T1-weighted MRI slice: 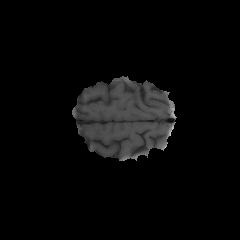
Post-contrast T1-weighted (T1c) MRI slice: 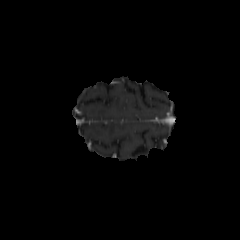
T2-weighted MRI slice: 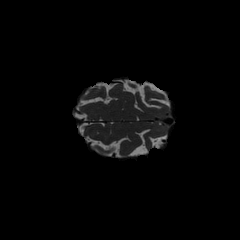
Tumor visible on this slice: no